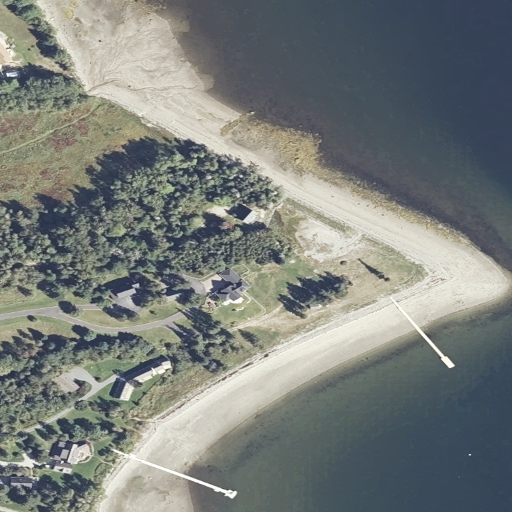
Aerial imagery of cape in Maine named Hopkins Point containing open water, herbaceous wetlands, grassland, barren land, low intensity development, mixed forest, open development, medium intensity development, deciduous forest, shrub, and cultivated crops